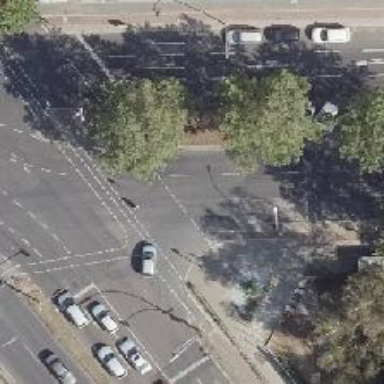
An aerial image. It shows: Cycleway designed as link.